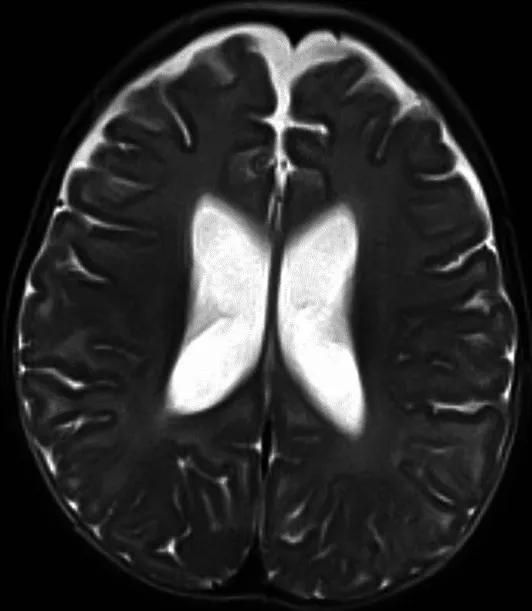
Mild enlargement of lateral ventricles.
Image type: radiology (mri)